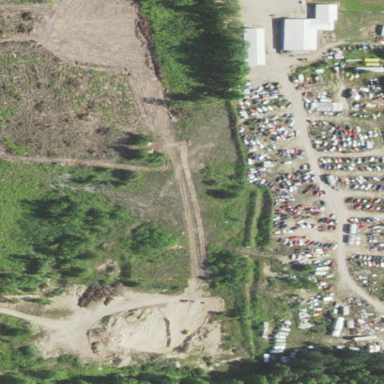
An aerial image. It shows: Industrial area designated for auto wrecking.